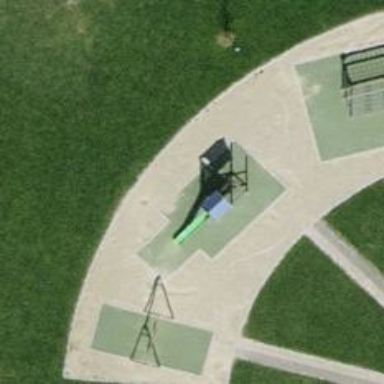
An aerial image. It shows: Playground with various play structures.